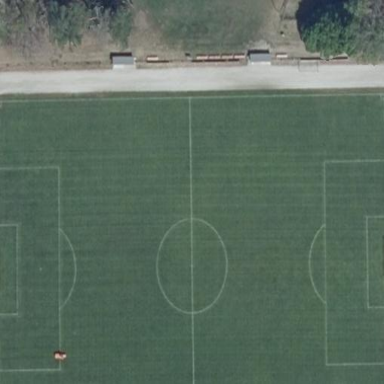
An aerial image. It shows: Soccer pitch designated for leisure and sports activities.